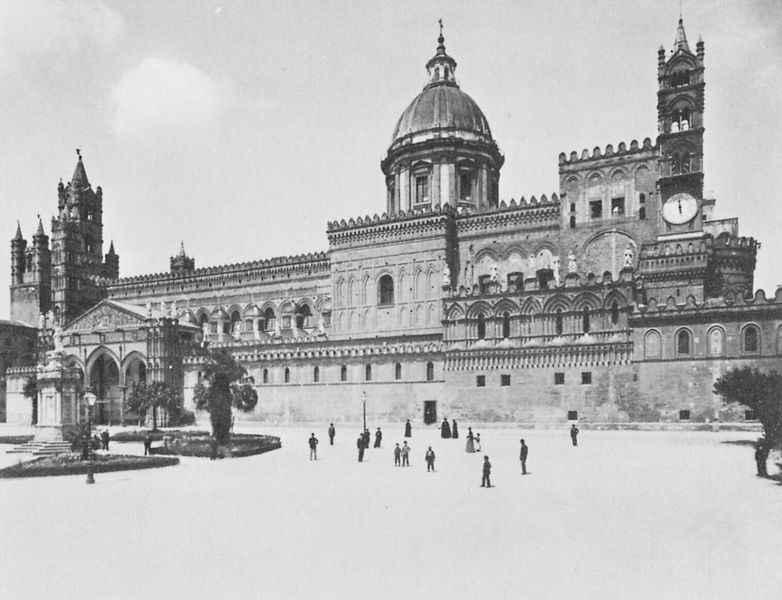
Titel: Kirchenvorplatz in Palermo
Künstler: Gebrüder Alinari
Schlagwörter: baum, dunkel, himmel, schatten, weiß, bäume, menschen, stadt, fenster, grau, hell, lampe, laterne, licht, schmuck, schwarz, strasse, säulen, anlage, dach, gebäude, park, weg, architektur, stein, flach, kirche, sonne, england, brunnen, turm, garten, bogen, fassade, passanten, leer, dächer, giebel, mauer, platz, besucher, pilaster, kuppel, treppe, uhr, stufen, zinnen, gruppen, foto, fotografie, photographie, bögen, eingang, burg, glockenturm, kloster, orient, türme, palast, dom, kuppe, schwarz weiß, pracht, arkaden, photo, portal, rustika, risalit, spitzbogen, mauern, portikus, märchen, beete, etagen, vorhof, filigran, aufnahme, bau, uhrzeiger, turmuhr, vorplatz, gesimse, halbsäulen, tambour, tehen, wehrtürme, wunderschön, menschens, wehrtürmne